已知椭圆$\Gamma:\frac{x^2}{a^2}+\frac{y^2}{b^2}=1(a>b>0)$的图像经过点$(3,0)$.

(1)若椭圆$\Gamma$的焦距为$4\sqrt{2}$，求椭圆$\Gamma$的方程；

(2)$F$为椭圆$\Gamma$的右焦点，过点$F$作$x$轴的垂线与椭圆在第一象限交于点$M$，点$N$与点$M$关于原点对称，连接$NM$、$NF$，当$\angle MNF$取得最大值时，求椭圆$\Gamma$的离心率；

(3)若椭圆$\Gamma$经过点$(0,1)$，点$P$是椭圆上的动点，直线$l$与椭圆交于$A$、$B$两点，$Q$为$AB$的中点，且满足$\overrightarrow{PO}=2\overrightarrow{OQ}$，则$\triangle PAB$的面积是否为定值？若是，请求出该值；若不是，请说明理由.

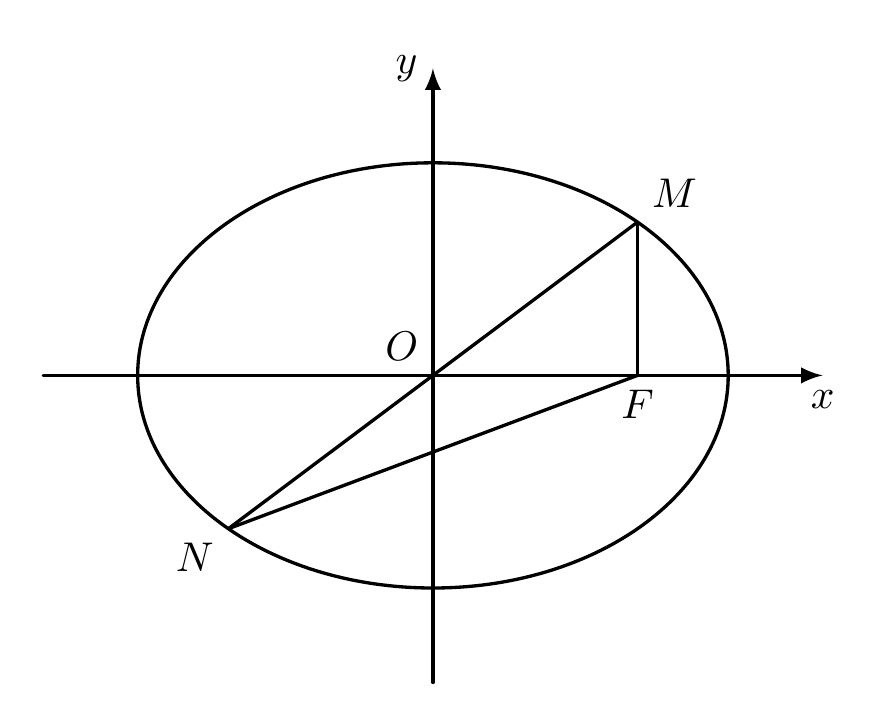
【解答】
【答案】(1)$\frac{x^2}{9}+y^2=1$

(2)$\frac{\sqrt{6}-\sqrt{2}}{2}$

(3)是，定值为$\frac{9\sqrt{3}}{4}$

【分析】(1) 利用待定系数法求椭圆方程.

(2) 首先得到点$M,N$的坐标，根据坐标表示直线$MN$和$NF$的斜率，得到$k_1=2k_2>0$，并利用倾斜角表示$\angle MNF$的正切值，即$\tan\angle MNF=\tan(\alpha-\beta)=\frac{\tan\alpha-\tan\beta}{1+\tan\alpha\tan\beta}=\frac{k_1-k_2}{1+k_1k_2}$，转化后利用基本不等式求最值，根据最值成立的条件求离心率.

(3) 首先根据条件确定椭圆方程，当直线$l$斜率存在时，设出直线$l$的方程，并与椭圆方程联立，利用韦达定理表示弦长$|AB|$，根据向量关系转化为$\overrightarrow{OP}+\overrightarrow{OA}+\overrightarrow{OB}=\vec{0}$，利用韦达定理表示点$P$的坐标，结合点在椭圆上，得到$4m^2=1+9k^2$，并求解点$P$到直线$AB$的距离，结合面积公式求定值，当直线$l$的斜率不存在时，求定值.

【详解】(1) 由已知条件可知$a=3$，$2c=4\sqrt{2}$，

从而$c^2=8$，$b^2=1$，

所以椭圆$\Gamma$的方程为$\frac{x^2}{9}+y^2=1$.

(2) 设$F(c,0)$，则$M\left(c,\frac{b^2}{a}\right)$，$N\left(-c,-\frac{b^2}{a}\right)$，

则$k_1=k_{NM}=\frac{b^2}{ac}$，$k_2=k_{NF}=\frac{b^2}{2ac}$，

从而$k_1=2k_2>0$.

设直线$NM$、$NF$的倾斜角分别为$\alpha$、$\beta$，则
\begin{align*}
\tan\angle MNF &= \tan(\alpha-\beta) = \frac{\tan\alpha-\tan\beta}{1+\tan\alpha\tan\beta} = \frac{k_1-k_2}{1+k_1k_2} = \frac{2k_2-k_2}{1+2k_2k_2} \\
&= \frac{k_2}{1+2k_2^2} = \frac{1}{\frac{1}{k_2}+2k_2} \le \frac{1}{2\sqrt{2}},
\end{align*}
当且仅当$2k_2=\frac{1}{k_2}$，即$k_2=\frac{\sqrt{2}}{2}$时取等号，

此时$k_2=\frac{b^2}{2ac}=\frac{\sqrt{2}}{2}$，即$b^2=\sqrt{2}ac$，

所以$a^2-c^2=\sqrt{2}ac$，

从而$\left(\frac{c}{a}\right)^2+\sqrt{2}\left(\frac{c}{a}\right)-1=0$，解得$e=\frac{c}{a}=\frac{-\sqrt{2}\pm\sqrt{6}}{2}$（舍负），

所以当$\angle MNF$取得最大值时，椭圆$\Gamma$的离心率为$\frac{\sqrt{6}-\sqrt{2}}{2}$.

(3) 由已知椭圆$\Gamma:\frac{x^2}{a^2}+\frac{y^2}{b^2}=1(a>b>0)$经过点$(0,1)$，可得$b=1$，
又椭圆经过$(3,0)$，故$a=3$，从而椭圆$\Gamma$的方程为$\frac{x^2}{9}+y^2=1$.

\textcircled{1}当直线$l$与$x$轴不垂直时，设$l:y=kx+m\ (m\neq 0)$，

联立方程组
\[
\begin{cases}
y = kx + m \\
\frac{x^2}{9}+y^2=1
\end{cases}
\]
得$(9k^2+1)x^2+18kmx+9(m^2-1)=0$.

由题意可知$\Delta=9k^2+1-m^2>0$.

设$A(x_1,y_1)$，$B(x_2,y_2)$，则$x_1+x_2=-\frac{18km}{9k^2+1}$，$x_1x_2=\frac{9(m^2-1)}{9k^2+1}$，所以
\begin{align*}
|AB| &= \sqrt{1+k^2}|x_1-x_2| = \sqrt{1+k^2}\sqrt{\left(\frac{18km}{9k^2+1}\right)^2-\frac{4\times9(m^2-1)}{9k^2+1}} \\
&= \frac{6}{9k^2+1}\sqrt{(9k^2+1-m^2)(1+k^2)},
\end{align*}
由$\overrightarrow{PO}=2\overrightarrow{OQ}$可知$\overrightarrow{OP}+\overrightarrow{OA}+\overrightarrow{OB}=\vec{0}$，

设$P(x_3,y_3)$，则有$x_3=-(x_1+x_2)=\frac{18km}{9k^2+1}$，

$y_3=-(y_1+y_2)=-k(x_1+x_2)-2m=\frac{-2m}{9k^2+1}$，

因为点$P(x_3,y_3)$在椭圆$\frac{x^2}{9}+y^2=1$上，

所以$\left(\frac{18km}{9k^2+1}\right)^2+9\left(\frac{-2m}{9k^2+1}\right)^2=9$，

整理得$4m^2=1+9k^2$，

此时，$\Delta=(18km)^2-4\times9(m^2-1)(9k^2+1)=36(9k^2+1-m^2)=36\times3m^2>0$，

点$P(x_3,y_3)$到直线$l:y=kx+m$的距离$d=\frac{|kx_3-y_3+m|}{\sqrt{1+k^2}}=\frac{3|m|}{\sqrt{1+k^2}}$，

所以$\triangle PAB$的面积
\begin{align*}
S &= \frac{1}{2}|AB|\cdot d = \frac{1}{2}\cdot\frac{6\sqrt{(9k^2+1-m^2)(1+k^2)}}{9k^2+1}\cdot\frac{3|m|}{\sqrt{1+k^2}} \\
&= \frac{9|m|}{9k^2+1}\sqrt{9k^2+1-m^2} = \frac{9|m|}{4m^2}\sqrt{4m^2-m^2} = \frac{9\sqrt{3}}{4},
\end{align*}

\textcircled{2}当直线$l$与$x$轴垂直时，$P(-3,0)$，$l:x=\frac{3}{2}$，

$A\left(\frac{3}{2},\frac{\sqrt{3}}{2}\right)$，
$B\left(\frac{3}{2},-\frac{\sqrt{3}}{2}\right)$，

$|AB|=\sqrt{3}$，$|PD|=3+\frac{3}{2}=\frac{9}{2}$，

$S=\frac{1}{2}|AB|\cdot d=\frac{1}{2}\cdot\sqrt{3}\times\frac{9}{2}=\frac{9\sqrt{3}}{4}$.

综上可知，$\triangle PAB$的面积为定值$\frac{9\sqrt{3}}{4}$.

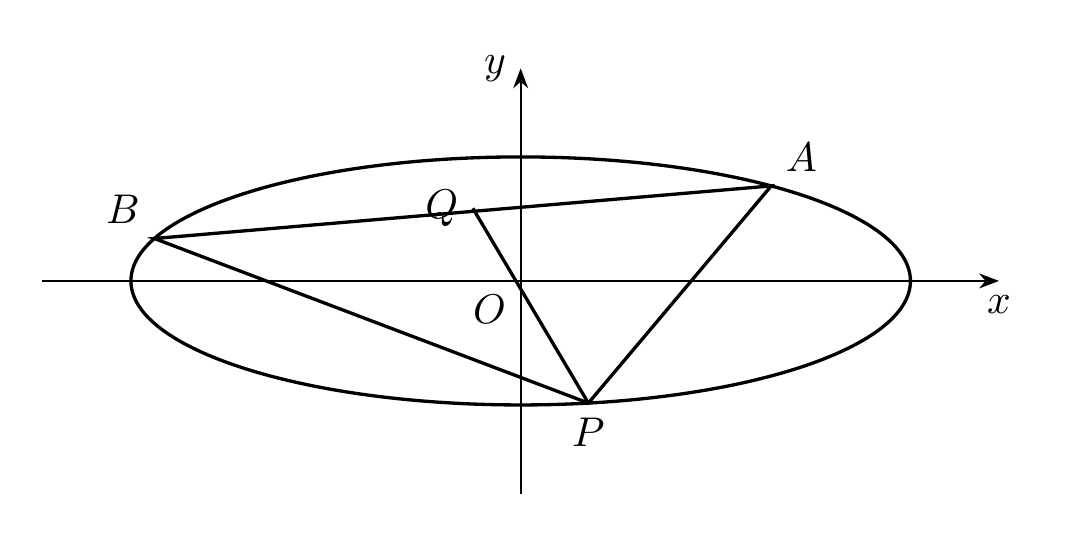